RGB frame:
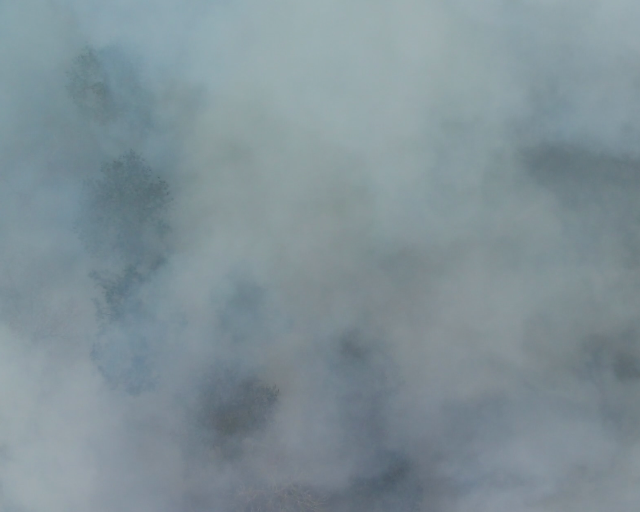
Thermal frame:
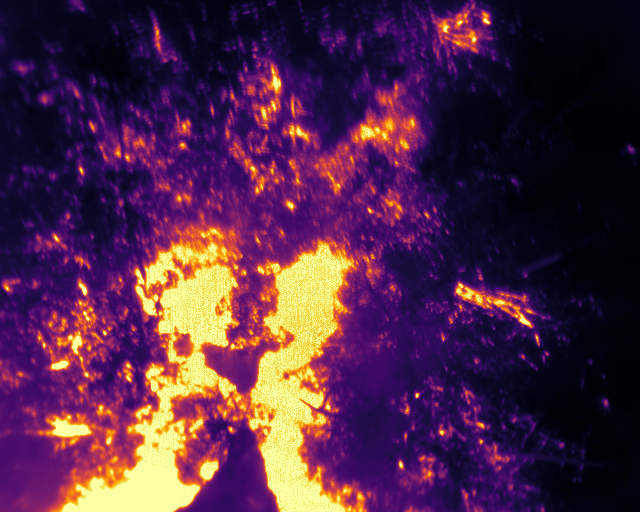
Captured: 2026-02-26 03:10:58
Pixels at or above 80 °C: 95526 (fraction of frame: 0.2915)